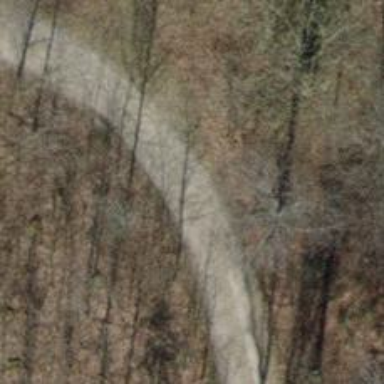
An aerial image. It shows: Track with fine gravel surface of grade2.